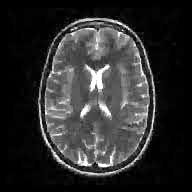
Label: notumor